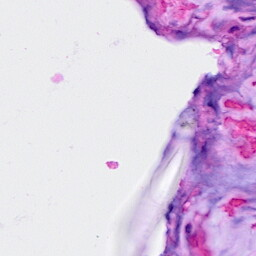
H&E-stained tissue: Ovarian